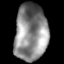
Tissue: lung
Cell type: Endothelial cells
Senescence score: 0.2064
Nuclear area (px): 1821
Mean DAPI intensity: 137.576